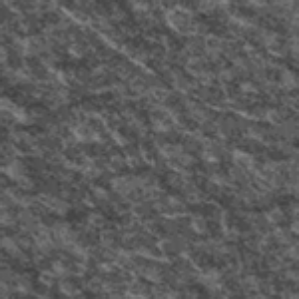
Label: frost